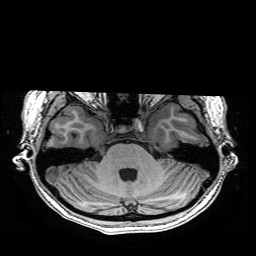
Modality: T1w
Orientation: coronal
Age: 20
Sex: female
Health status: healthy